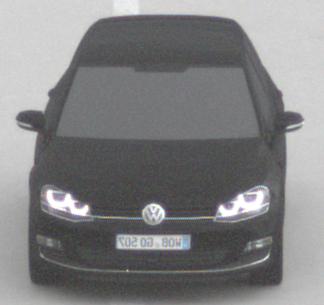
Make: VW
Model: Golf 1.2 TSI BMT
Detailed model: Golf (VII)
Model produced from: 2012/11
Model produced until: 2014/05
Doors: 3
Color: black
Road condition: dry road
Daytime: midday
Contrast: low contrast